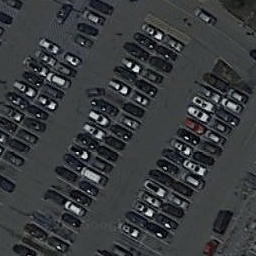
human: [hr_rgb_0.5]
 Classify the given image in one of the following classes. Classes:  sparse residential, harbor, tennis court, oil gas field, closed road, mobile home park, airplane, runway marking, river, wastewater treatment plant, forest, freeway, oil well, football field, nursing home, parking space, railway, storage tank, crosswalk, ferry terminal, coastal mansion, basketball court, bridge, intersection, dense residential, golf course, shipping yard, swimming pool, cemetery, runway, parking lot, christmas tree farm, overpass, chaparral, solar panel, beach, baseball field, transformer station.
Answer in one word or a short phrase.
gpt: parking lot